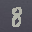
Label: 8